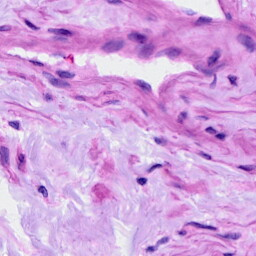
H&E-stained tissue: Ovarian